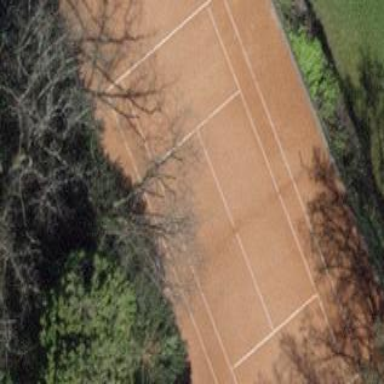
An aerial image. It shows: Tennis court on the leisure land pitch.